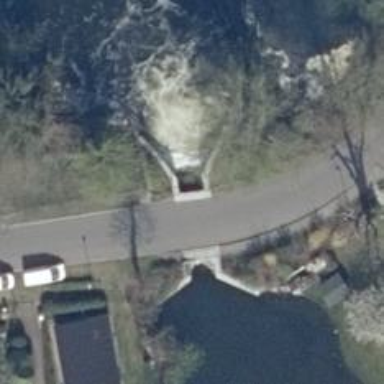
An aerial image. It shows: Weir along the waterway.